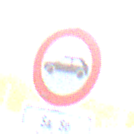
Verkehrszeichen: VerbotPersonenkraftwagen
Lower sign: ZeitangabenMitBeschraenkungAufWochentage9
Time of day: SunriseSunset
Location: Outdoor (Urban)
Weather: PartlyCloudy
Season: NotSpecified
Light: Natural